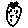
Label: triangle